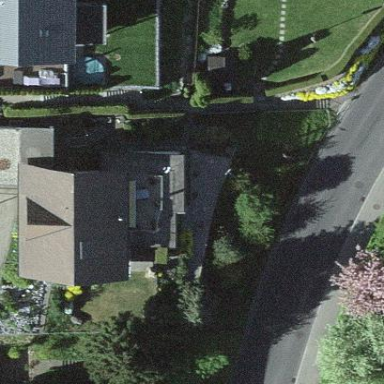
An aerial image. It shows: Residential building.